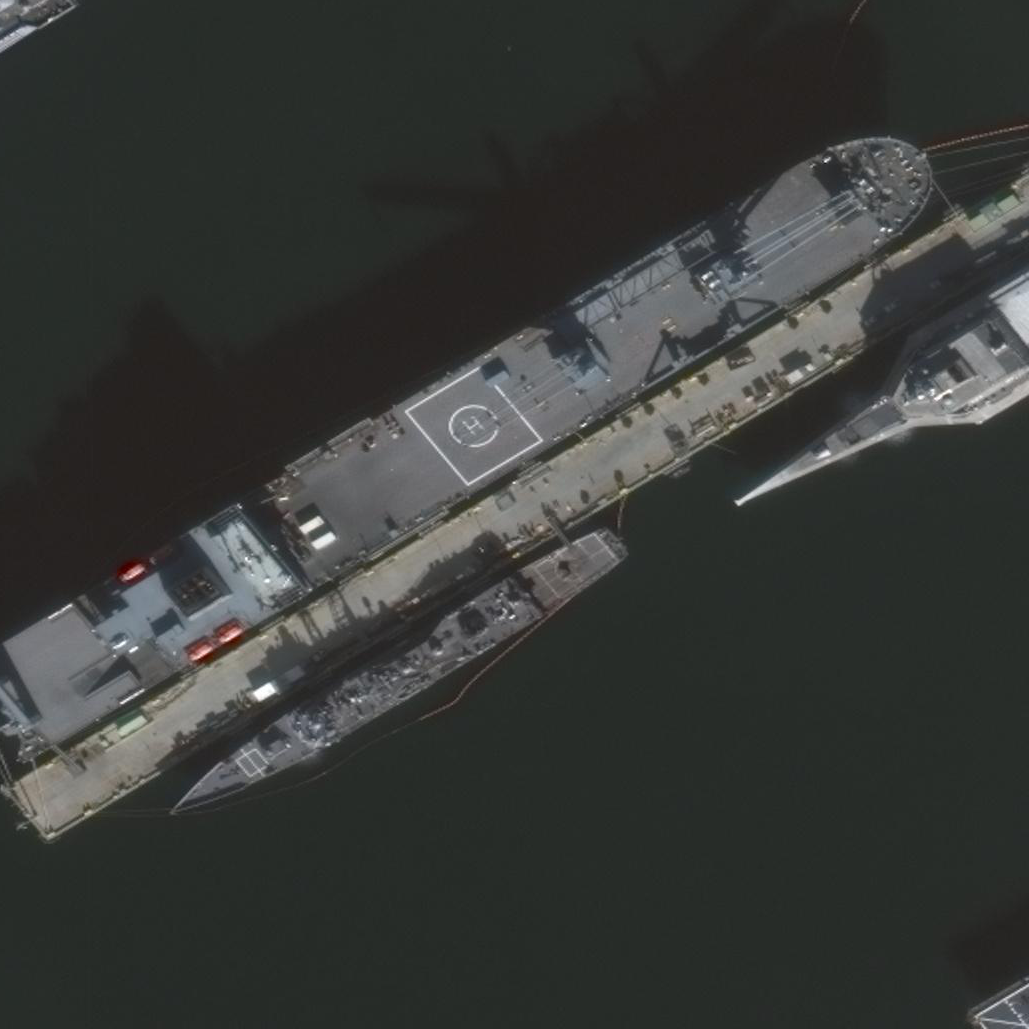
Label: Crane_ship